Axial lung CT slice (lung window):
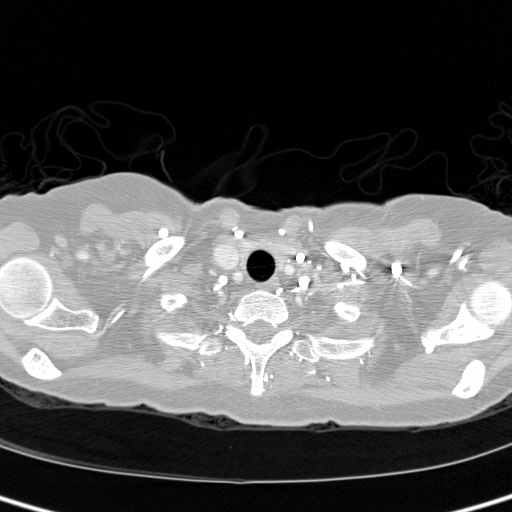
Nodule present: no